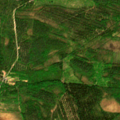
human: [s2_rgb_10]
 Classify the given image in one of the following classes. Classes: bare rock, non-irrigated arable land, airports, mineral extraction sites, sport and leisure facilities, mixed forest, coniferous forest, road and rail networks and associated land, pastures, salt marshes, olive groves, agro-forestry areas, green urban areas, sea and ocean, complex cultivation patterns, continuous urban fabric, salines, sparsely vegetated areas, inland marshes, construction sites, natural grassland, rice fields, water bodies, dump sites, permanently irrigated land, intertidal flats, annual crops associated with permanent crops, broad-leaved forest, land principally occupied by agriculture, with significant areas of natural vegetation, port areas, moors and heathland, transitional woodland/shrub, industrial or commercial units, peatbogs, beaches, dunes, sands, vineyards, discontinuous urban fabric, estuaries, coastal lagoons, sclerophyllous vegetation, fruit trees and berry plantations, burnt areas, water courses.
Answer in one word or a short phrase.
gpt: mixed forest